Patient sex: M
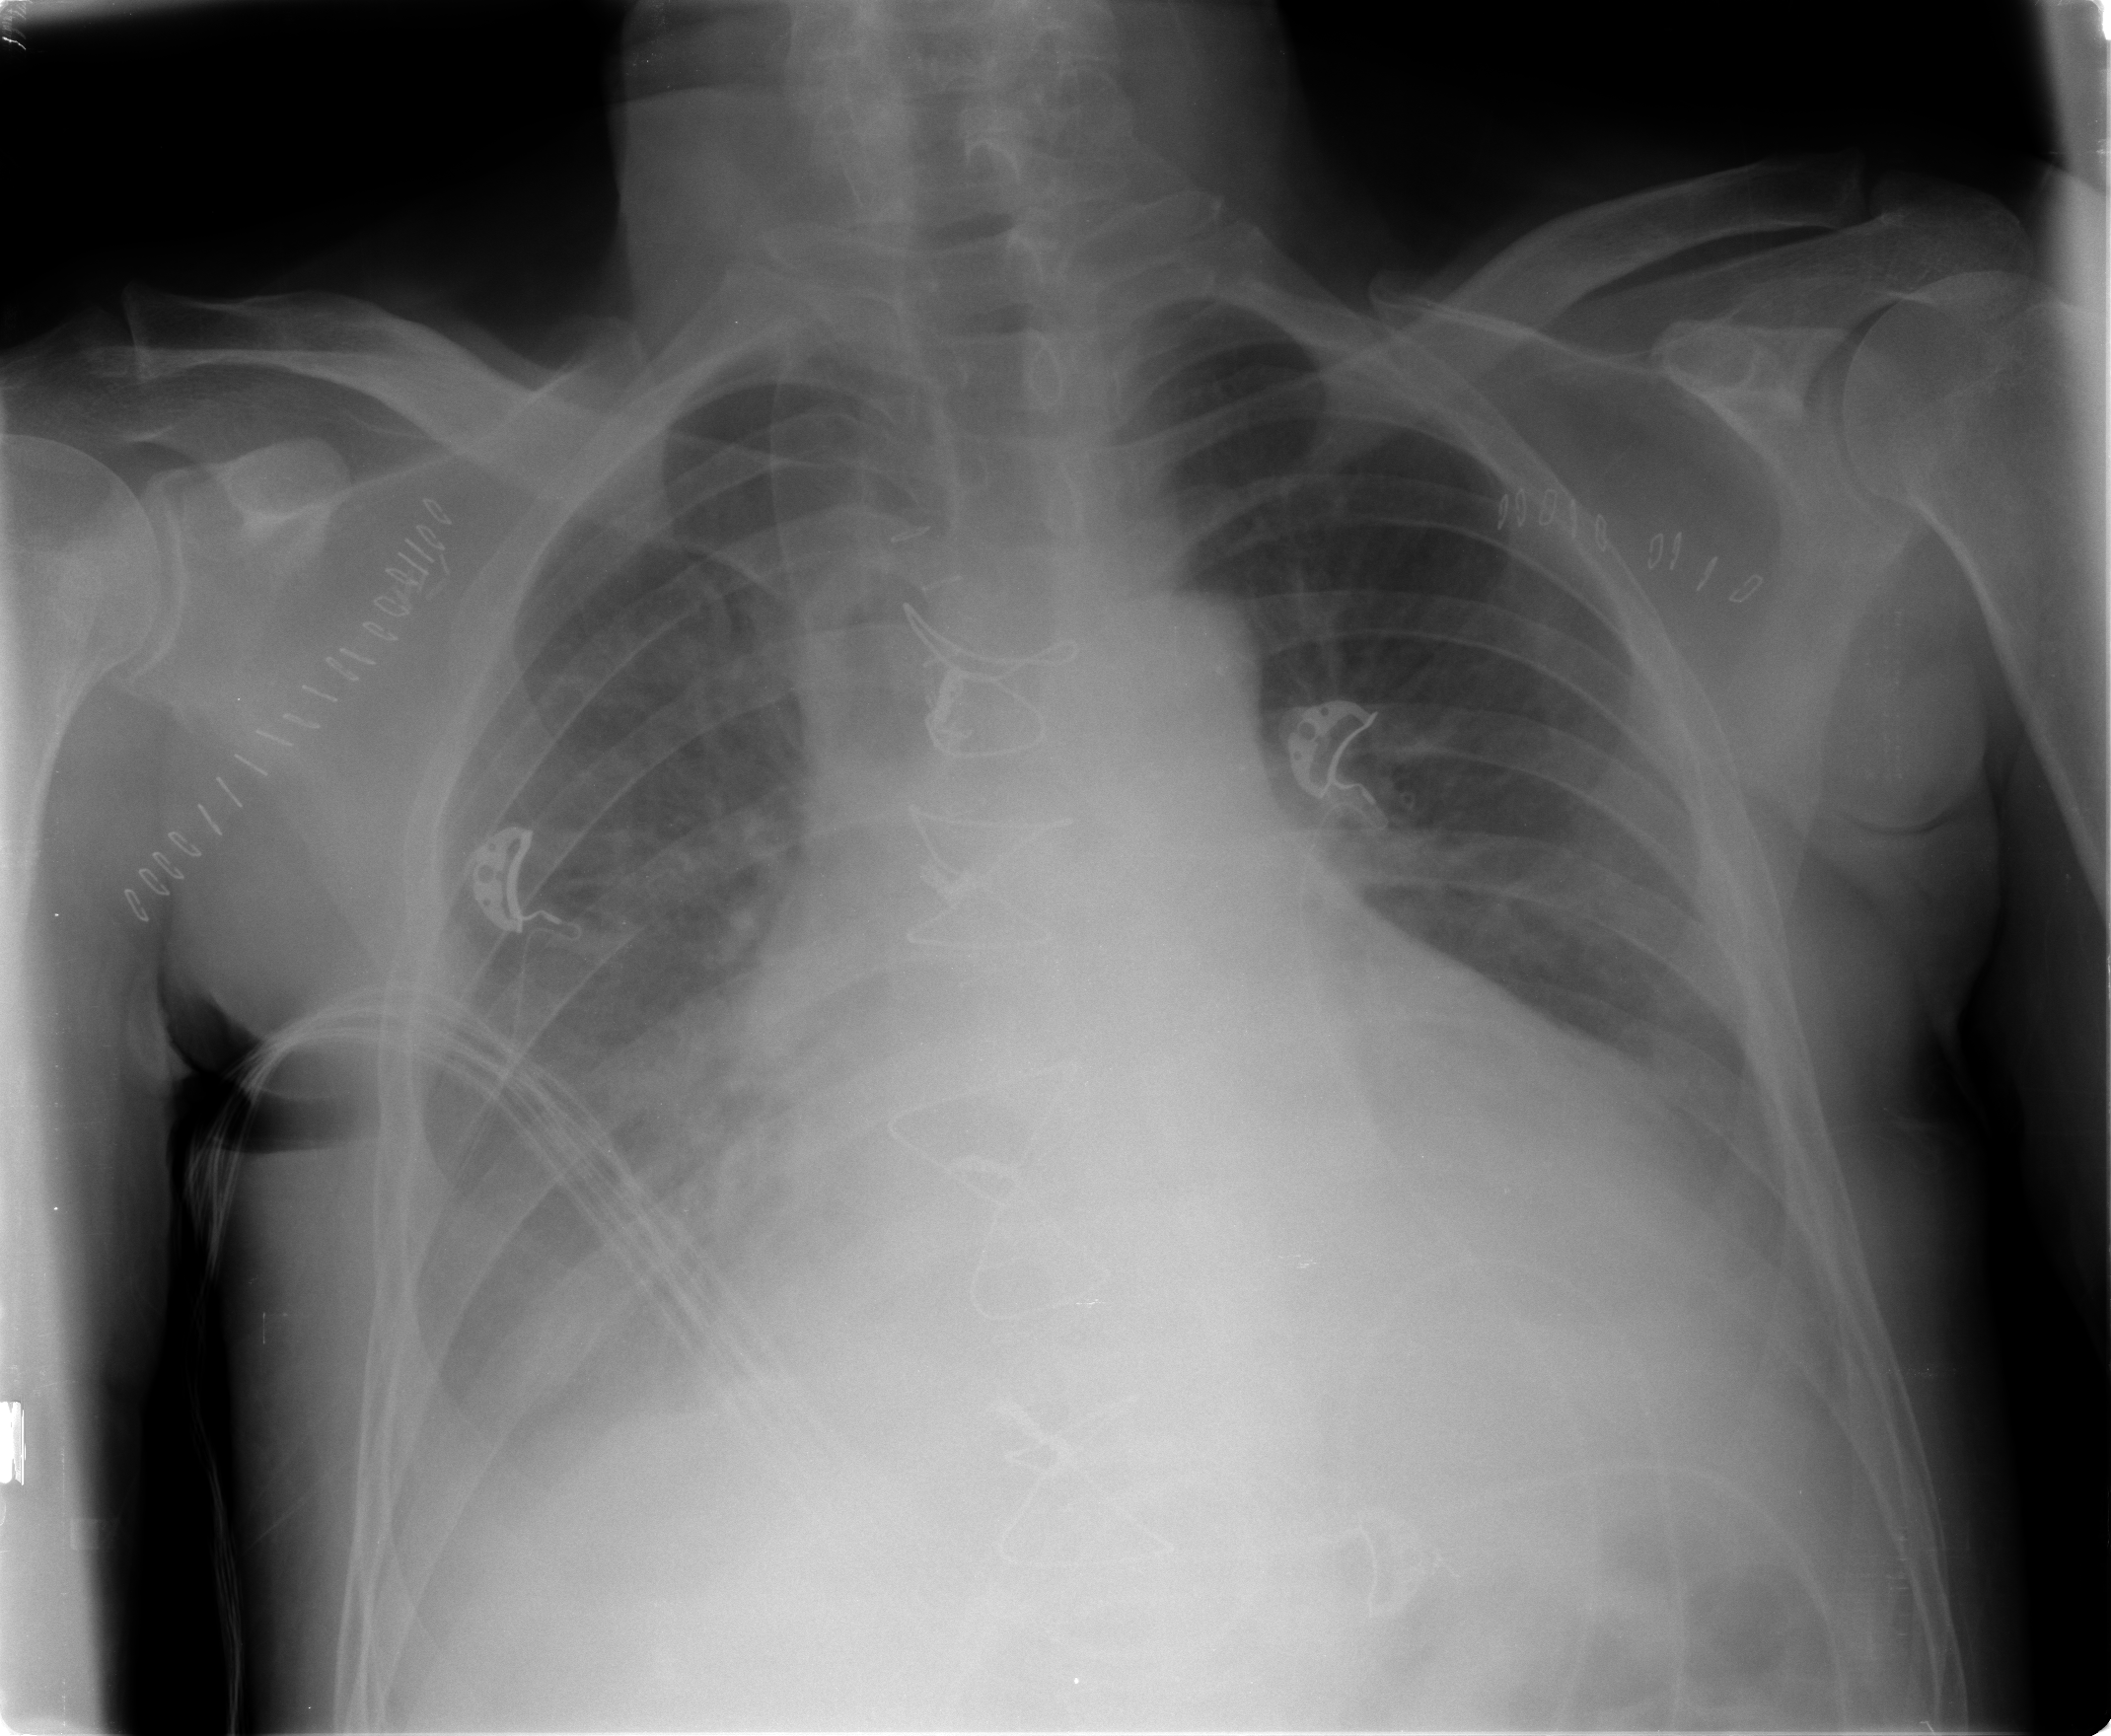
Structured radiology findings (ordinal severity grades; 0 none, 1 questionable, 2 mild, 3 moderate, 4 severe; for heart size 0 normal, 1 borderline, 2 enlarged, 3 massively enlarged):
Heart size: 2
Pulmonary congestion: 2
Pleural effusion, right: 3
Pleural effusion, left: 3
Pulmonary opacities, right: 0
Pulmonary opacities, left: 2
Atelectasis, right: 2
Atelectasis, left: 2